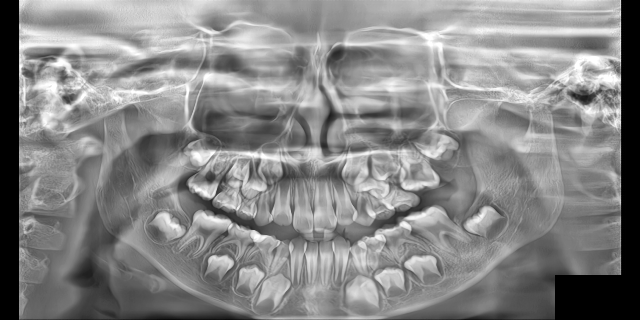
child